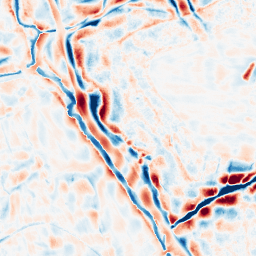
Category: wavelet
Decomposition family: wavelet_biorthogonal
Decomposition parameters: wavelet: bior5.5
level: 4
Upsampling method: bicubic
Upsampling parameters: scale: 2
Upsampling scale: 2